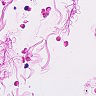
Metastatic tissue present: no